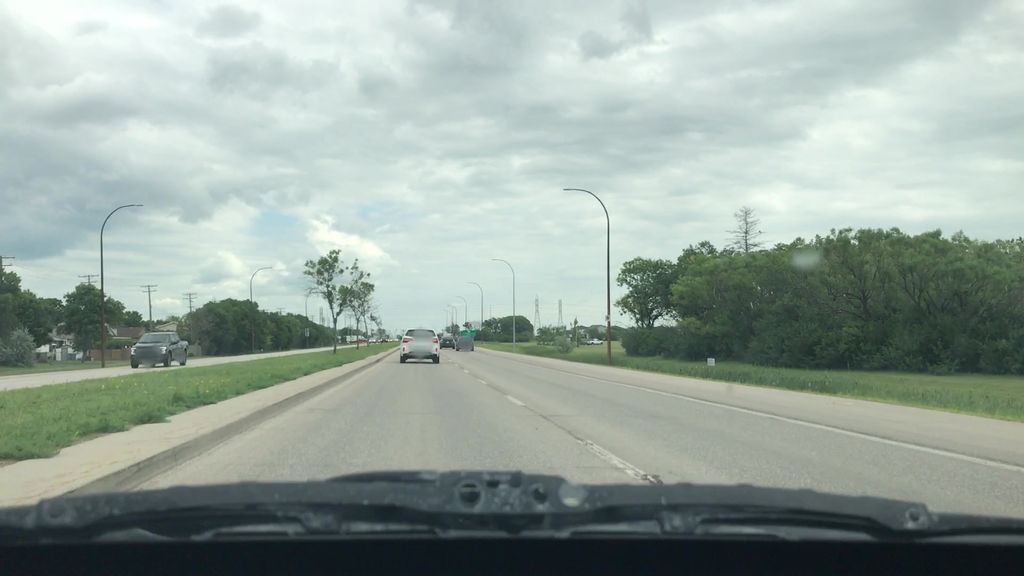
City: winnipeg